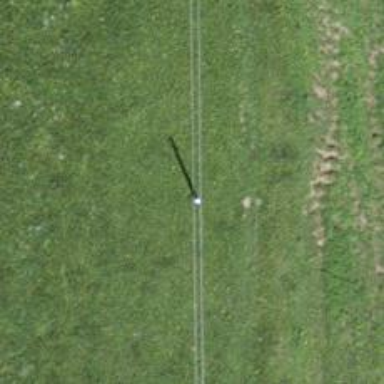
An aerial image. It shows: Power pole.